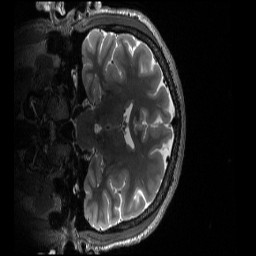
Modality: T2w
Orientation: coronal
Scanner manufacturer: siemens
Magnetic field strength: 3 T
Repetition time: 3.2 s
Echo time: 0.563 s